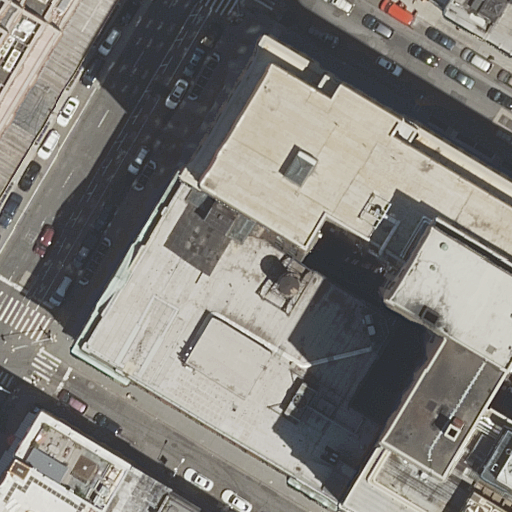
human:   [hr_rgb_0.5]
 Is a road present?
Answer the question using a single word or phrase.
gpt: yes

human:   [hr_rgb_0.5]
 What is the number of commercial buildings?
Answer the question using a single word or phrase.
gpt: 0

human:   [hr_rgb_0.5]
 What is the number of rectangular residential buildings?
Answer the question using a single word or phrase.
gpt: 7

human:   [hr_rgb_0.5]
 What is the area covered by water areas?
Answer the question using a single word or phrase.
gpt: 0m2

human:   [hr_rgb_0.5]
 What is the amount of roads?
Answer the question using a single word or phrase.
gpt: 3

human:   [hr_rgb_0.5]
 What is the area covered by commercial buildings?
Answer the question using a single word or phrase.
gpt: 0m2

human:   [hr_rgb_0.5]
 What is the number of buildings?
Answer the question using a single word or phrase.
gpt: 10

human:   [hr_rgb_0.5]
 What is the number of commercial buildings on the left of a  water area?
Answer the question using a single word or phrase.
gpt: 0

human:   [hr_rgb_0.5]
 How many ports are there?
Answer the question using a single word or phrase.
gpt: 0

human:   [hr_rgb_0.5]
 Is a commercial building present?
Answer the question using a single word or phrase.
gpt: no

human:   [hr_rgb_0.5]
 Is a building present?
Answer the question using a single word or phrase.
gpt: yes

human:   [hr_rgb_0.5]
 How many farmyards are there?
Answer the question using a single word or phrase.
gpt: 0

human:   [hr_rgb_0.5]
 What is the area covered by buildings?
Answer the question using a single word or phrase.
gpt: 11163m2

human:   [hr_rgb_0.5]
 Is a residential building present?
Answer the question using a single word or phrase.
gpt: yes

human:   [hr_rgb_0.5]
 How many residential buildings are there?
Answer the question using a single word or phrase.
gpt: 10

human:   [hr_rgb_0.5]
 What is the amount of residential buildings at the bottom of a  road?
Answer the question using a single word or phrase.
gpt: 5

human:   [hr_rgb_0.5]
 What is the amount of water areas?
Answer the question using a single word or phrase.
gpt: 0

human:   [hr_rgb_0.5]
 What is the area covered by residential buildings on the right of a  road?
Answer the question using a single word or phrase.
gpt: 3753m2

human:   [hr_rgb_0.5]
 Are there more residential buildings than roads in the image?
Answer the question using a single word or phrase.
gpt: yes

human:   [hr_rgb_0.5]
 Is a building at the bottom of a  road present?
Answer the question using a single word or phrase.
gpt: yes

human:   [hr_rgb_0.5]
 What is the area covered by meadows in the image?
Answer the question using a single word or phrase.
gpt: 0m2

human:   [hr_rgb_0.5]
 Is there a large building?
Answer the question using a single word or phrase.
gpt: yes

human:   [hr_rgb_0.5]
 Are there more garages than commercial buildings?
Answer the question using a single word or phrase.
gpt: no

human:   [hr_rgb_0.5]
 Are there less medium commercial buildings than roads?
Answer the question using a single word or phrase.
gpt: yes

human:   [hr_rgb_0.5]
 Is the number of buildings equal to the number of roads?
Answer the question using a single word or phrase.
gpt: no

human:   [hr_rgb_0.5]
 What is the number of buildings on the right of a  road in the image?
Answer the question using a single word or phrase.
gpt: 7

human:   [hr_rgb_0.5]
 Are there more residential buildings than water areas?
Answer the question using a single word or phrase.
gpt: yes

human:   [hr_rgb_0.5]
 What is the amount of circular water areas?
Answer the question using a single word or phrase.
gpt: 0

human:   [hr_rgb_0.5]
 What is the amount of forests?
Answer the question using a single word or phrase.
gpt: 0

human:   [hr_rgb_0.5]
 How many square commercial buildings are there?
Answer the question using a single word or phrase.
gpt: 0

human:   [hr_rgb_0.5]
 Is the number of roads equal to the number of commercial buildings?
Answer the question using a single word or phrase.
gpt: no

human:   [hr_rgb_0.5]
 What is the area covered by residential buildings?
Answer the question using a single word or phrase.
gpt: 11163m2

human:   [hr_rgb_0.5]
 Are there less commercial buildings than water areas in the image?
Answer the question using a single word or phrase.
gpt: no

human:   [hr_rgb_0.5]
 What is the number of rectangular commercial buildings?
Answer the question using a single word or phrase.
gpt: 0

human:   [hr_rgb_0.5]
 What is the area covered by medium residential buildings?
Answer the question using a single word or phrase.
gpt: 352m2

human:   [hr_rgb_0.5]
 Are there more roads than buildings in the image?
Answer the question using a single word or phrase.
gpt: no

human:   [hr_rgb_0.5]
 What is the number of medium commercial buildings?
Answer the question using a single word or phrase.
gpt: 0

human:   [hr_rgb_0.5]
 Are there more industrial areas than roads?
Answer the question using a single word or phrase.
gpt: no

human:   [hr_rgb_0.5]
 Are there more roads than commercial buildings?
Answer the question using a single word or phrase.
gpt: yes

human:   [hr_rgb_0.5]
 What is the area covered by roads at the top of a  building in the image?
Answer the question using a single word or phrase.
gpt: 0m2

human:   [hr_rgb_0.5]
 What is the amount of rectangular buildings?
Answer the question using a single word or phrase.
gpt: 7

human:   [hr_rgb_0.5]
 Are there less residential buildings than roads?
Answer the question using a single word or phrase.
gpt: no

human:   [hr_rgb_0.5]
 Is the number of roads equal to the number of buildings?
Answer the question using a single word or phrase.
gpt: no

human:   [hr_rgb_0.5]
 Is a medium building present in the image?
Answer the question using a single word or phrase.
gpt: yes

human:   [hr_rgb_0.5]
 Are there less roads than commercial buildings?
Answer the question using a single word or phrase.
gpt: no

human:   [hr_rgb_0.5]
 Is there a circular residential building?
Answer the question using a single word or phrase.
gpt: no

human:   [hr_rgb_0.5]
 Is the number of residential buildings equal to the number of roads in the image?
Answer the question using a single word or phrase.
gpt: no

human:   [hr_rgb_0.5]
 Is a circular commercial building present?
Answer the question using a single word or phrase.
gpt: no

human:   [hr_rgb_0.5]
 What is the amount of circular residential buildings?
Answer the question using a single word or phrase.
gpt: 0

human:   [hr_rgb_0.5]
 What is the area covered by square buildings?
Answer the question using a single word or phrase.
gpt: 0m2

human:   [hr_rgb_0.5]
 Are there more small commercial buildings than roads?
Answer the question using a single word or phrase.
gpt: no

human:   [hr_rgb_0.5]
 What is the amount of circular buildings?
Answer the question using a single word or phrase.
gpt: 0

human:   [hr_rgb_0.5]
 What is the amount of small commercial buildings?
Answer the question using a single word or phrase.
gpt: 0

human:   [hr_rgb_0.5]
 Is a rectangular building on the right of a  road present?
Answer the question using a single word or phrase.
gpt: yes

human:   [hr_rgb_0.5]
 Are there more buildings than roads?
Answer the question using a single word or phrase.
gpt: yes

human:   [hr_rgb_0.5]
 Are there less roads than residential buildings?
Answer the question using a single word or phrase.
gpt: yes

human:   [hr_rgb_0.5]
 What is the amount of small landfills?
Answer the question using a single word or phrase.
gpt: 0

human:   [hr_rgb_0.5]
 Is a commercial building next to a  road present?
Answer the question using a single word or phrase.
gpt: no

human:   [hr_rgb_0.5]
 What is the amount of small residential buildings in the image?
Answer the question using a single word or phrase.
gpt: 5

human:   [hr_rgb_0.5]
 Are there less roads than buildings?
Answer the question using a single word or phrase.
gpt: yes

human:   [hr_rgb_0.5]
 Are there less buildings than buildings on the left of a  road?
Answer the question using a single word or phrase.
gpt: no

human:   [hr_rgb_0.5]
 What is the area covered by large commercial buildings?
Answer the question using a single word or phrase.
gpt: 0m2

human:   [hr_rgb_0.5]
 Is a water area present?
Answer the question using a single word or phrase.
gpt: no

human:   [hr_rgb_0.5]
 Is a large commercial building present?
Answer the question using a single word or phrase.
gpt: no